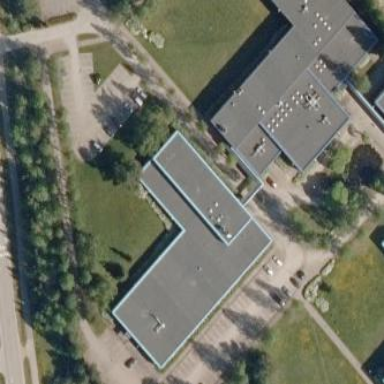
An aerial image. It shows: Building with metal roof.